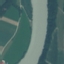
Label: River